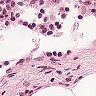
Metastatic tissue present: no